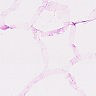
Metastatic tissue present: no